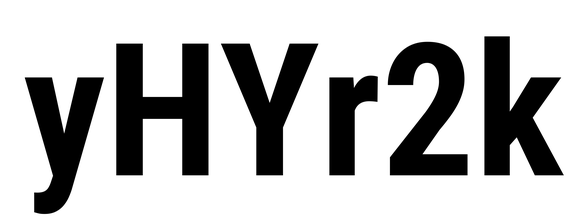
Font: Roboto_Condensed_Bold